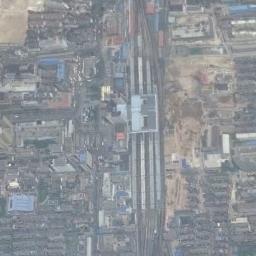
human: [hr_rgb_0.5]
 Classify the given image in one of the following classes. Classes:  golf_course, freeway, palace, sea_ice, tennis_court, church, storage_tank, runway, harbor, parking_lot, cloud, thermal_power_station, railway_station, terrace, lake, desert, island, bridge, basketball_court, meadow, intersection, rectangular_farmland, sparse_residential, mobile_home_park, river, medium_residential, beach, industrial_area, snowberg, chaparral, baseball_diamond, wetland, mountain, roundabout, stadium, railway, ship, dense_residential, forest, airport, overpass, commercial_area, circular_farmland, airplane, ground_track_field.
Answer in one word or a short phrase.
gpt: railway_station